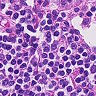
Metastatic tissue present: no